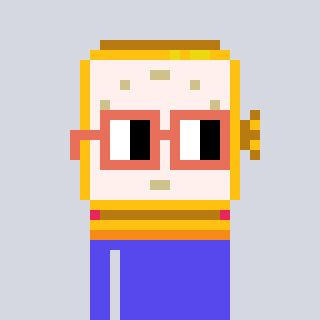
a pixel art character with square orange glasses, a watch-shaped head and a computerblue-colored body on a cool background